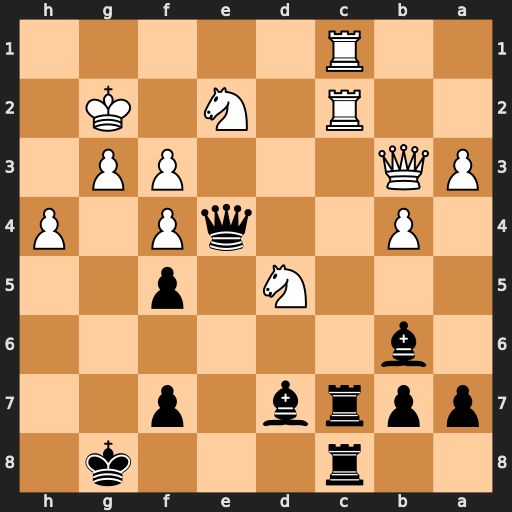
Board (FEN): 2r3k1/pprb1p2/1b6/3N1p2/1P2qP1P/PQ3PP1/2R1N1K1/2R5
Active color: b
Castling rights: -
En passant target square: -
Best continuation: Rxc2 Nf6+ Kg7 Nxe4 Rxe2+ Kf1 Bb5